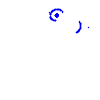
Particle: proton